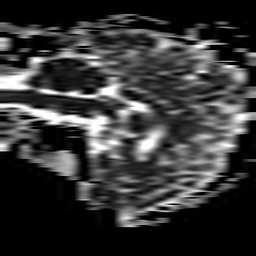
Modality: ADC
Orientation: sagittal
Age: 41
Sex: male
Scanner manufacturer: philips
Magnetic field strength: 3 T
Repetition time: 3.346 s
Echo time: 0.076 s